Interaction volume radius: 10 \u00c5
Interaction volume height: 15 \u00c5
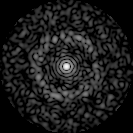
Disorder parameter: 0.8389